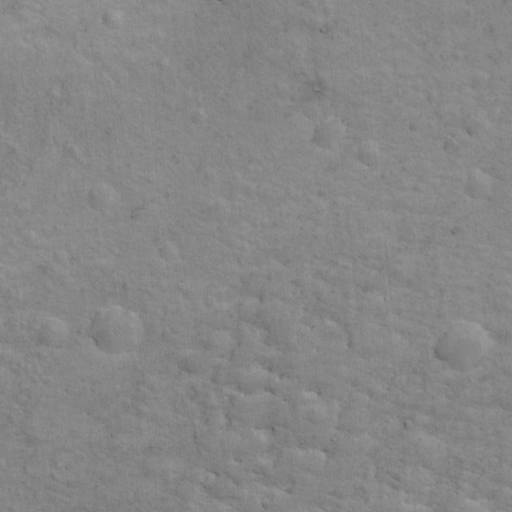
Classes present: Background